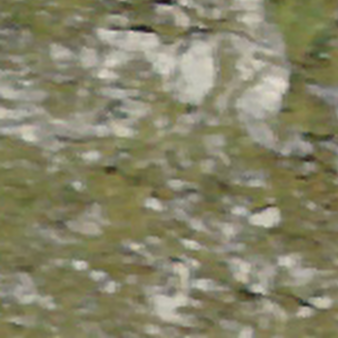
Label: other